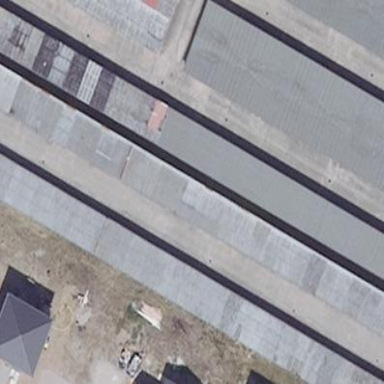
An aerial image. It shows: Group of garages.